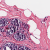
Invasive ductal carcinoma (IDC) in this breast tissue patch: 0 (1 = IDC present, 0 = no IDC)